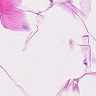
Metastatic tissue present: no